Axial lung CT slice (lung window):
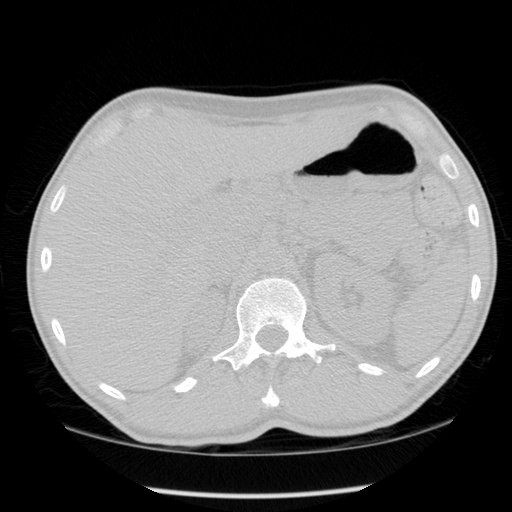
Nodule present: no